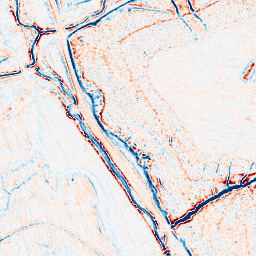
Category: edge_preserving
Decomposition family: bilateral
Decomposition parameters: d: 9
sigma_color: 100
sigma_space: 75
Upsampling method: quintic
Upsampling parameters: scale: 8
Upsampling scale: 8